Question: What is the reading of the measurement in the image?
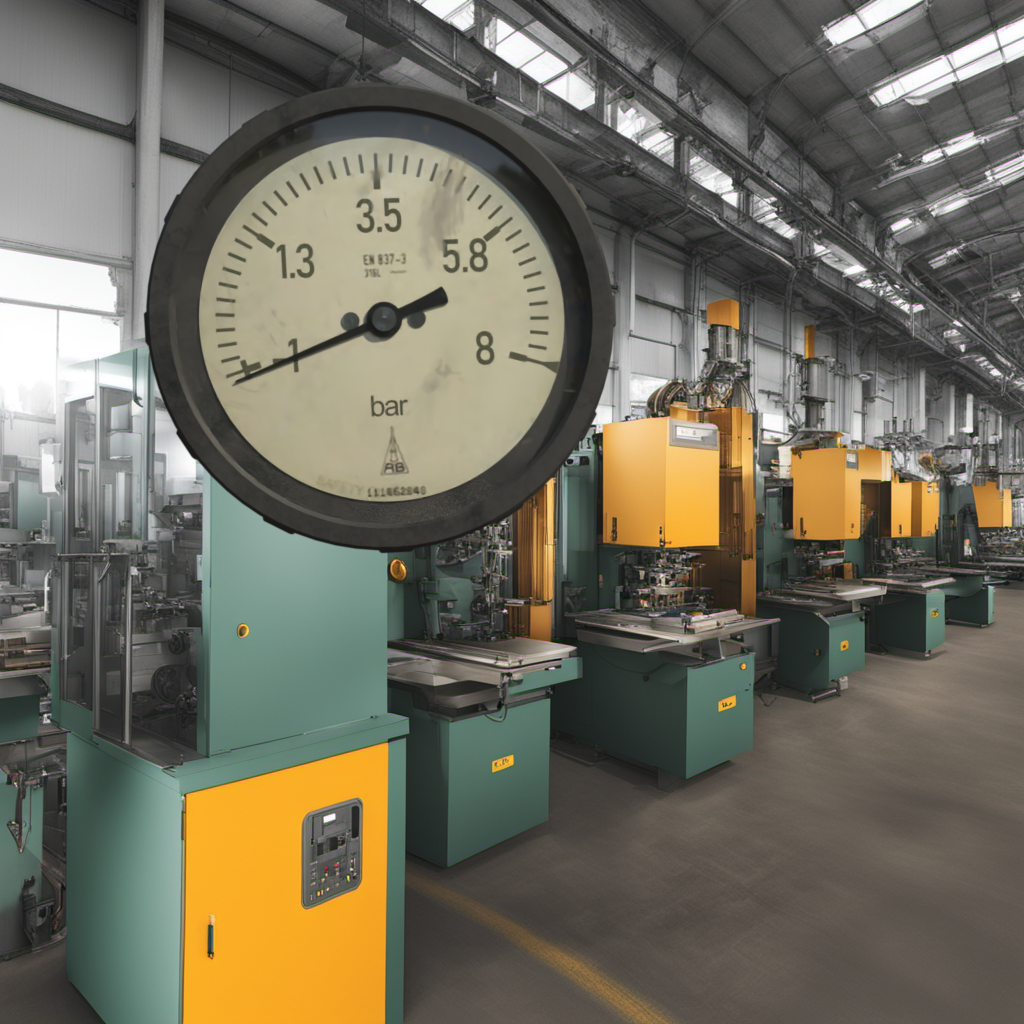
Answer: The result is -1.02
Question: What is the reading range of the measurement in the image?
Answer: The range is from -1 to 8
Question: What is the minimum and maximum value range of this measurement?
Answer: The minimum value is -1 and the maximum value is 8